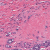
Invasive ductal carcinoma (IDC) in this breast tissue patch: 0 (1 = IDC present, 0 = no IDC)